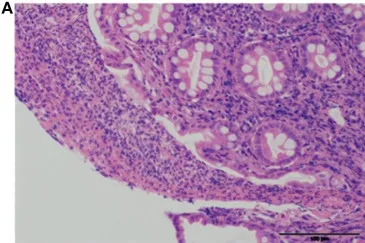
Histopathology of the colonic pinch biopsies. H&E (20x) with intact crypts ,overlying fibrino-suppurative exudate.
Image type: pathology (h&e)